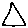
Label: triangle